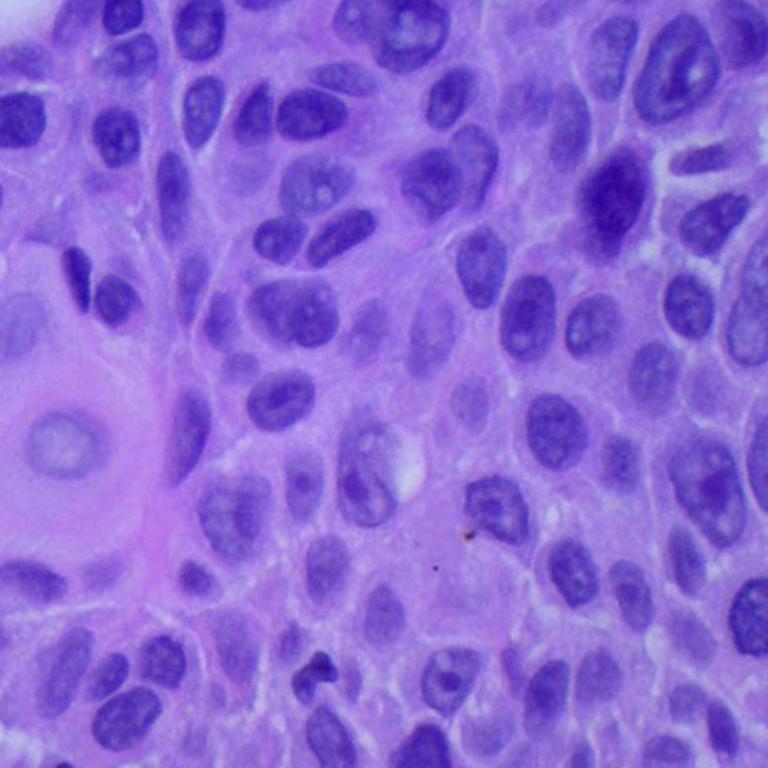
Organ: lung
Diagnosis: squamous carcinomas